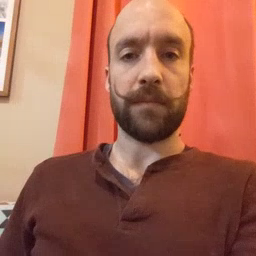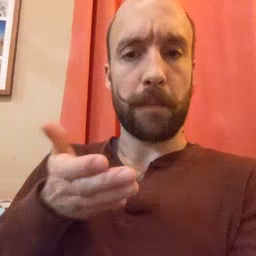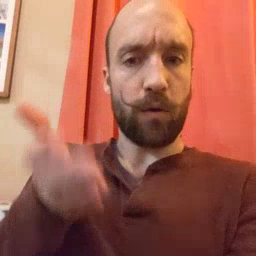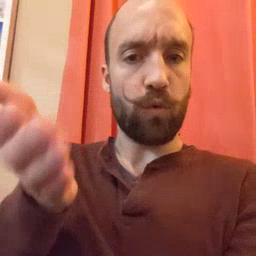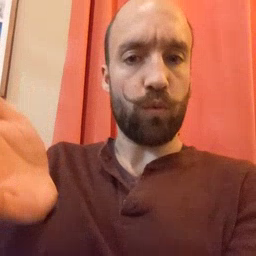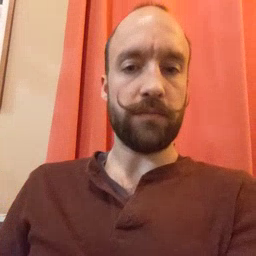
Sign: boat